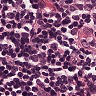
Metastatic tissue present: no